Question: My object looks like this:

I want to add the key value that contains the arrays as a value in the object to achieve something like this:
'''
{avg: 16, day: "2020-12-11", max: 25, min: 8,value:"o3"}
{avg: 18, day: "2020-12-12", max: 21, min: 15,value:"o3"}
{avg: 10, day: "2020-12-13", max: 16, min: 6,value:"o3"}
{avg: 16, day: "2020-12-11", max: 19, min: 12, value: "pm10"}
{avg: 11, day: "2020-12-12", max: 17, min: 6, value: "pm10"}
{avg: 20, day: "2020-12-13", max: 26, min: 10, poluant: "pm10"}
'''
I tried to loop through each object and to add the value at the end like this and works but i wonder if i can do this without to loop through each object(in the end i have five for loops):
'''
for (let item of this.o3) {
item.value = 'o3';
}
for (let item of this.pm10) {
item.value = 'pm10';
}
'''
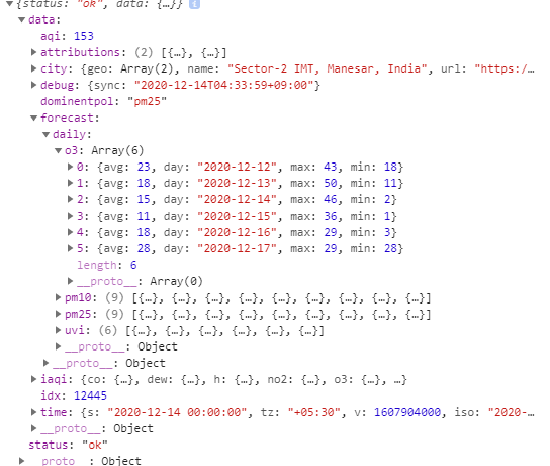
Answer: Jou can do it by using loop inside a loop
'''
var daily = {
o3 : [{avg: 16, day: "2020-12-11", max: 25, min: 8},
{avg: 18, day: "2020-12-12", max: 21, min: 15},
{avg: 10, day: "2020-12-13", max: 16, min: 6},
{avg: 16, day: "2020-12-11", max: 19, min: 12},
{avg: 11, day: "2020-12-12", max: 17, min: 6},
{avg: 20, day: "2020-12-13", max: 26, min: 10}
],
pm10 : [{avg: 16, day: "2020-12-11", max: 25, min: 8},
{avg: 18, day: "2020-12-12", max: 21, min: 15},
{avg: 10, day: "2020-12-13", max: 16, min: 6},
{avg: 16, day: "2020-12-11", max: 19, min: 12},
{avg: 11, day: "2020-12-12", max: 17, min: 6},
{avg: 20, day: "2020-12-13", max: 26, min: 10 }
]} ;
for(item in daily){
if(item == "o3"){
daily[item] = daily[item].map(x=> x = { ...x, value:"o3"} )
}else if("pm10"){
daily[item] = daily[item].map(x=> x = { ...x, value:"pm10"} )
}
}
console.log(daily)
'''